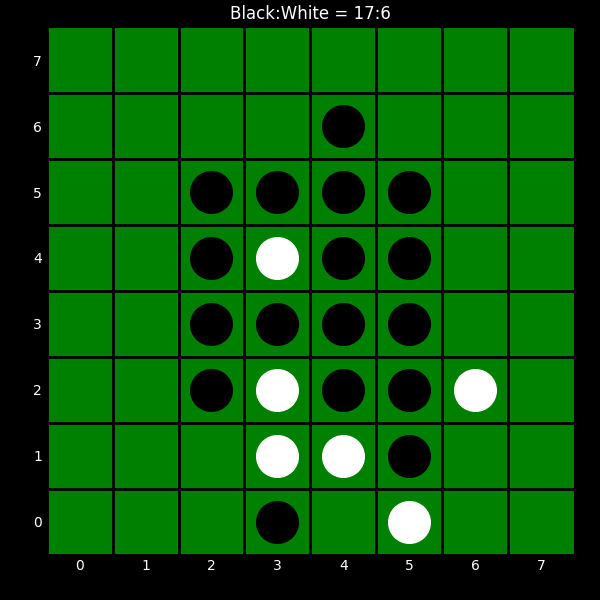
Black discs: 17
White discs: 6